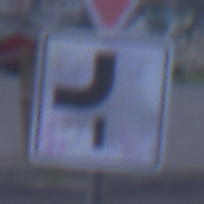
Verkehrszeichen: VerlaufVorfahrtsstrasse7
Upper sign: VorfahrtGewaehren
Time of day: SunriseSunset
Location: Outdoor (Urban)
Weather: Overcast
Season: NotSpecified
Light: Natural